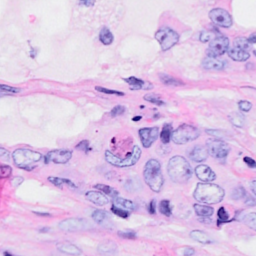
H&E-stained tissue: Breast